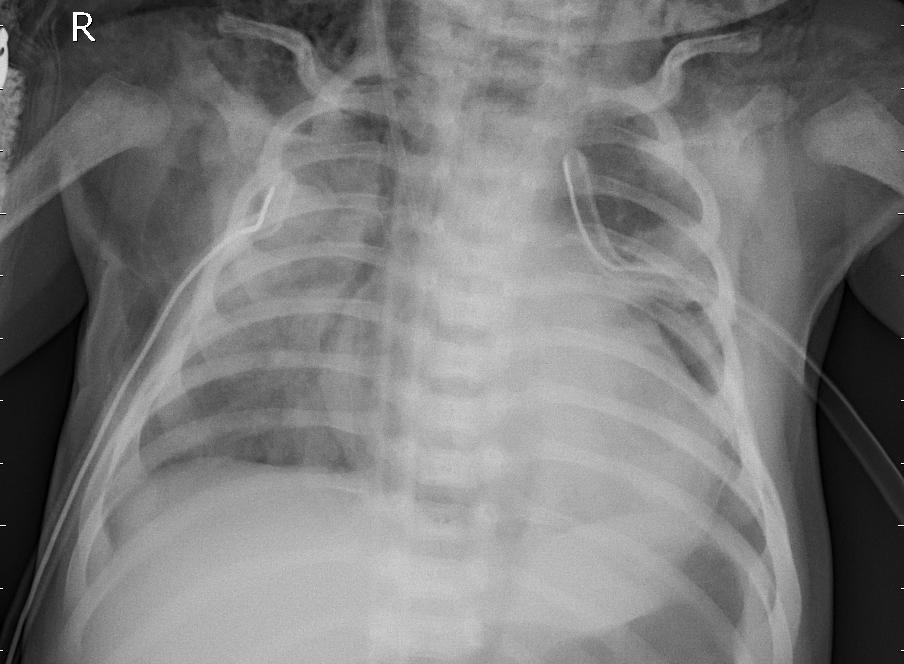
Diagnosis: PNEUMONIA